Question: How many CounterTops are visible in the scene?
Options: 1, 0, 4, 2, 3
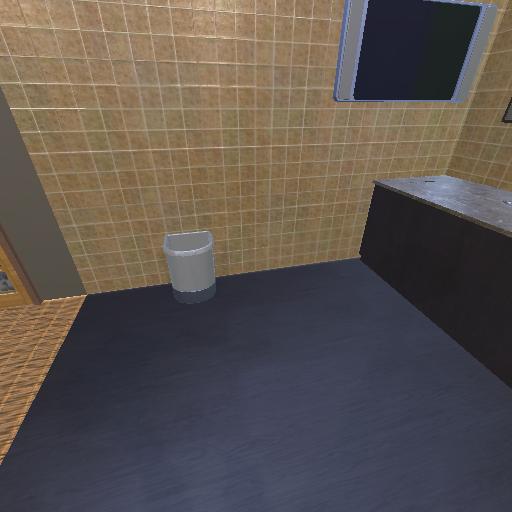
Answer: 1